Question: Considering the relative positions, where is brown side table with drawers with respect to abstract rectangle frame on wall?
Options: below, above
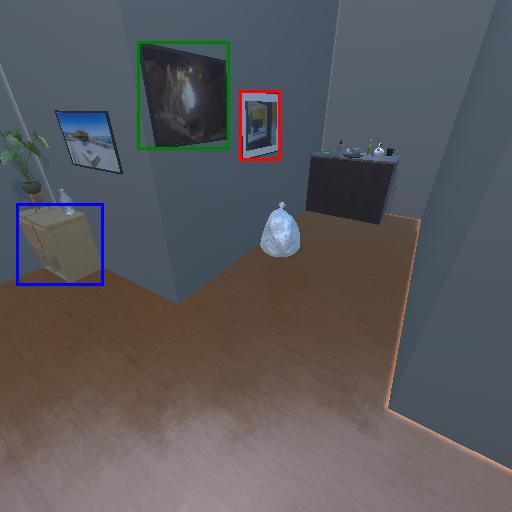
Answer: below